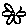
Label: flower